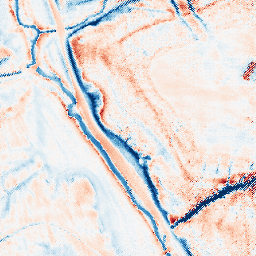
Category: classical
Decomposition family: gaussian_anisotropic
Decomposition parameters: sigma_x: 5
sigma_y: 5
Upsampling method: regularized
Upsampling parameters: scale: 4
lambda_reg: 0.1
Upsampling scale: 4